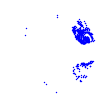
Particle: electron